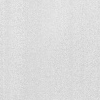
Atmospheric dust classification: dusty